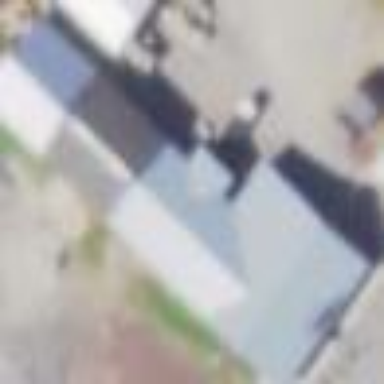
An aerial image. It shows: Commercial building.